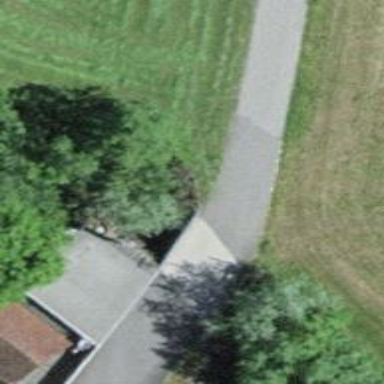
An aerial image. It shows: Paved service road with bridge.